Breast ultrasound image
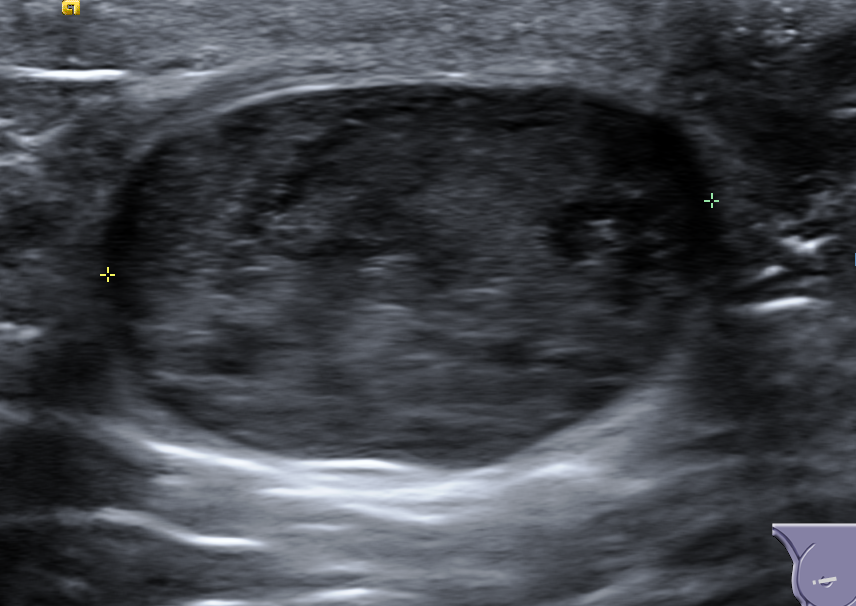
Diagnosis: benign